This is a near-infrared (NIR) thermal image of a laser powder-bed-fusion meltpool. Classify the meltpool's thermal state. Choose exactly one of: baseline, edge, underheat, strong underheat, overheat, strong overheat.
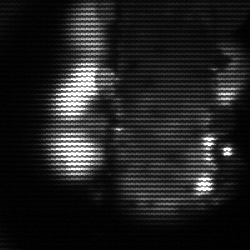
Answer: strong underheat